Field crop: maize
Growth stage: 1
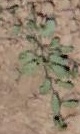
Species: convolvulus